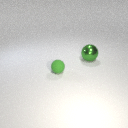
large green metal sphere to the right of small green rubber sphere